Field crop: maize
Growth stage: 1
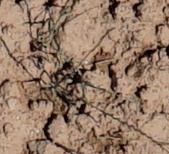
Species: lolium